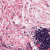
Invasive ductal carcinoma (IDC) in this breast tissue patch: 0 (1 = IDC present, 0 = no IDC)